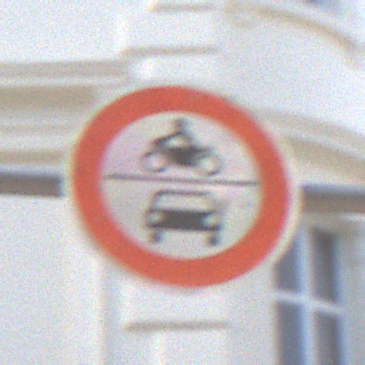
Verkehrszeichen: VerbotKraftfahrzeuge
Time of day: MorningAfternoon
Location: Outdoor (Urban)
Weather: PartlyCloudy
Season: NotSpecified
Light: Natural